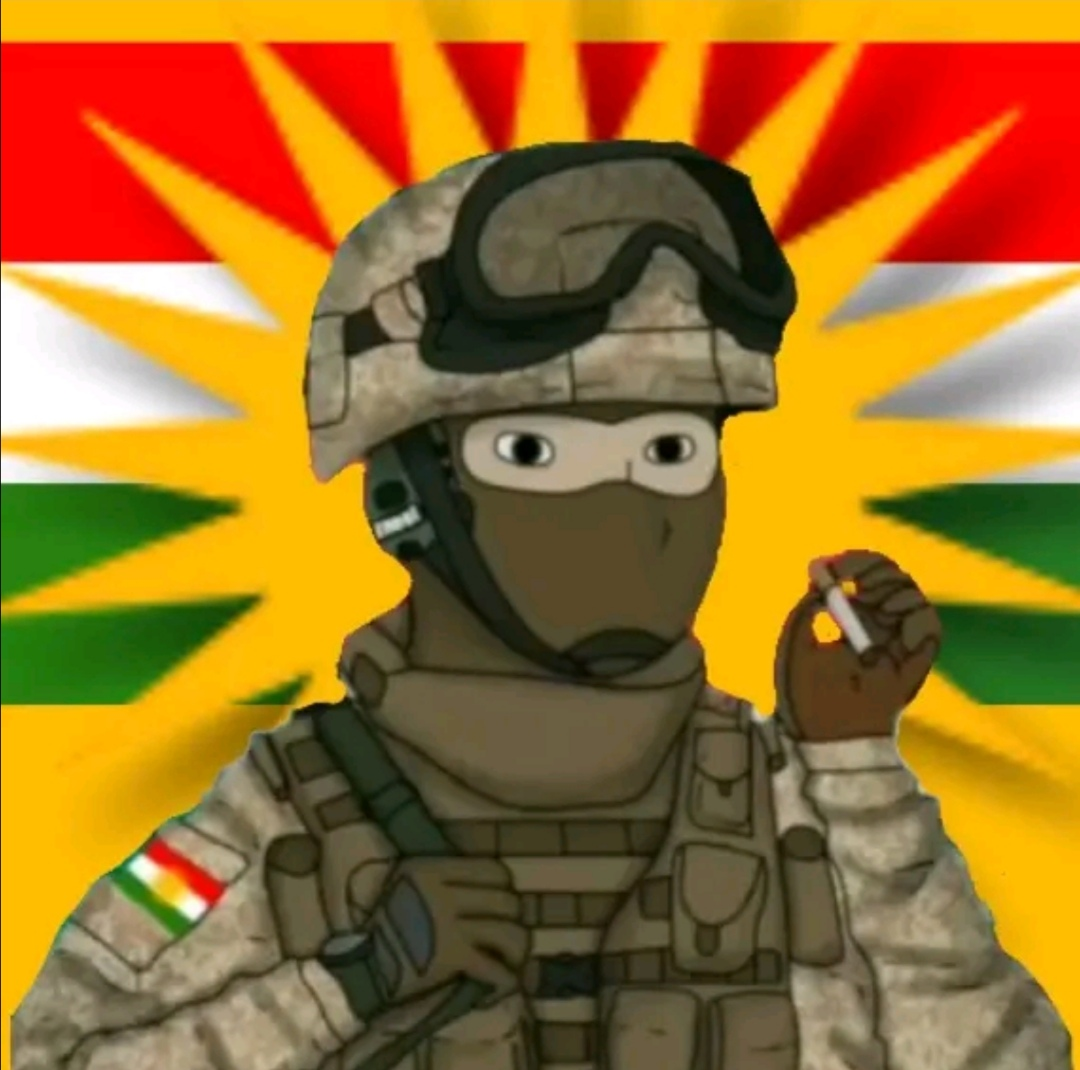
Label: 5_Wojak_with_Background